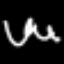
Label: squiggle